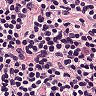
Metastatic tissue present: no